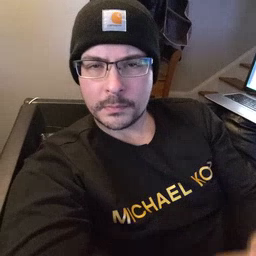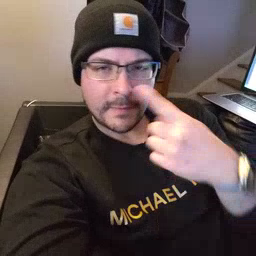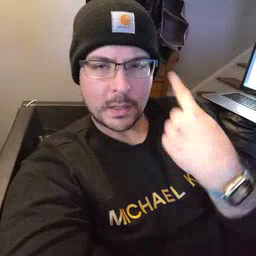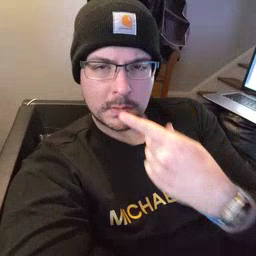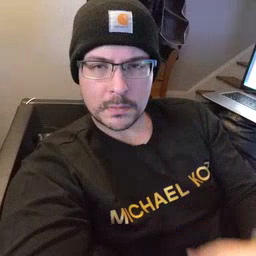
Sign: face